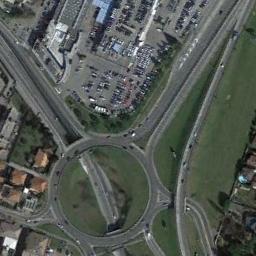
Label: roundabout